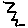
Label: zigzag